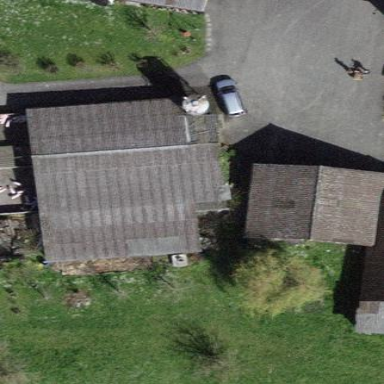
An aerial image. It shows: Sty building.